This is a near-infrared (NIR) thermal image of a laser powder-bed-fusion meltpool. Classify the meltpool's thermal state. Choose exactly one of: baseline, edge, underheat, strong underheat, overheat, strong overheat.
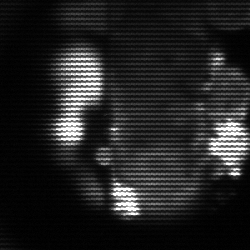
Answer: strong underheat